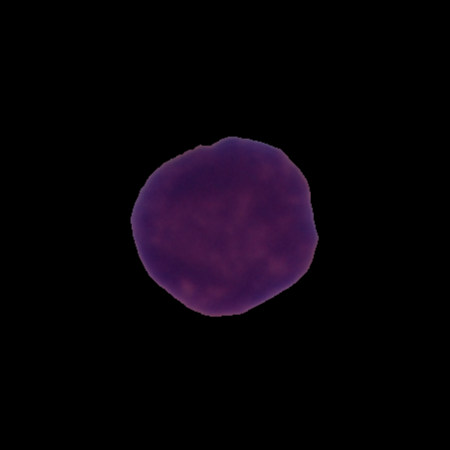
Label: healthy